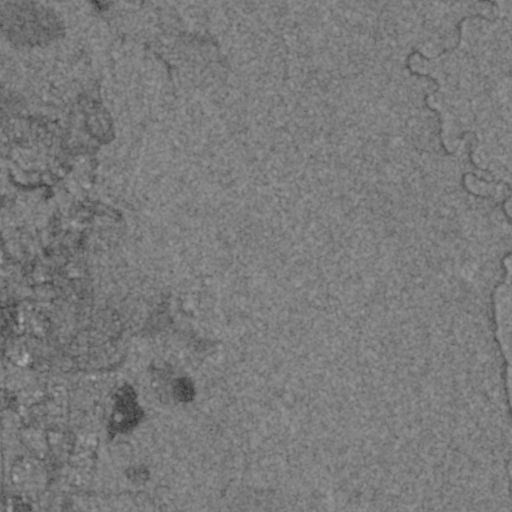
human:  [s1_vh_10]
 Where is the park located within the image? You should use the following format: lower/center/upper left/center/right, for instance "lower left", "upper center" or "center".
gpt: The park is located in the left of the image.
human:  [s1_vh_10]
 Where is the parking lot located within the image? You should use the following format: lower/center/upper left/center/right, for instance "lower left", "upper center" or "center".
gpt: The parking lot is located in the left of the image.
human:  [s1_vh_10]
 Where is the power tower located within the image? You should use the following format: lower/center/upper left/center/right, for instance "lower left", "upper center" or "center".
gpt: The power tower is located in the lower left of the image.
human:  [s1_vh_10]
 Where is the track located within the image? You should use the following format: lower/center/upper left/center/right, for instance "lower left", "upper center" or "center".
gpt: The track is located in the center left of the image.
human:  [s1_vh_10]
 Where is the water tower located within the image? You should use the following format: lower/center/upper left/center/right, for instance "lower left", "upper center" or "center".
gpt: The water tower is located in the lower left of the image.
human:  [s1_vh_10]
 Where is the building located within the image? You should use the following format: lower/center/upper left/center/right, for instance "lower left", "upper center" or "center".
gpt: The building is located in the left of the image.
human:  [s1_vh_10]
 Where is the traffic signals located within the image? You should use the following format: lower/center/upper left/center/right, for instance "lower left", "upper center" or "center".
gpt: The traffic signals is located in the center left of the image.
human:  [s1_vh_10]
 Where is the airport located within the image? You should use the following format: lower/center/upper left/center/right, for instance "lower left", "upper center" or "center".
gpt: There is no airport in the image.

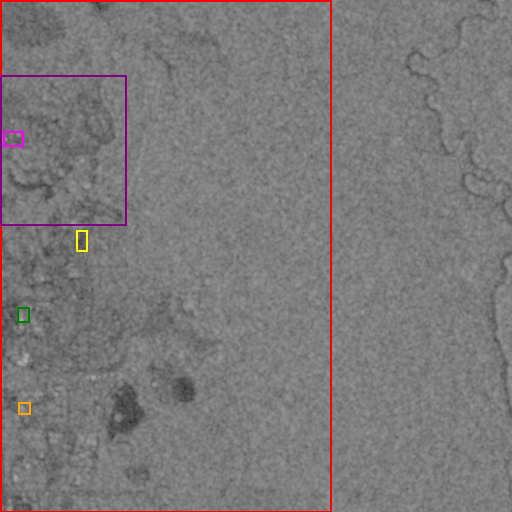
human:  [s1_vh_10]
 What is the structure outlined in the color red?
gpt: The structure outlined in red is an airport.
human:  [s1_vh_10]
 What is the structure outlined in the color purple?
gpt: The structure outlined in purple is a park.
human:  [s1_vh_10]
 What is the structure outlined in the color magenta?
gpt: The structure outlined in magenta is a parking lot.
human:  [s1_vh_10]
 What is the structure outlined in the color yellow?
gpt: The structure outlined in yellow is a track.
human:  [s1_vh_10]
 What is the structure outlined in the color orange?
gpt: The structure outlined in orange is a building.
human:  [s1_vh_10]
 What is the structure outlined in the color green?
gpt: The structure outlined in green is a building.
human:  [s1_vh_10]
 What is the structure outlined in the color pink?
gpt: There is no pink outline.